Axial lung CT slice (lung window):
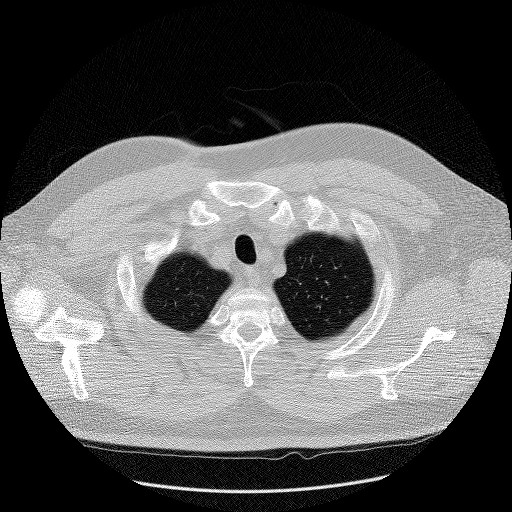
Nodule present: no